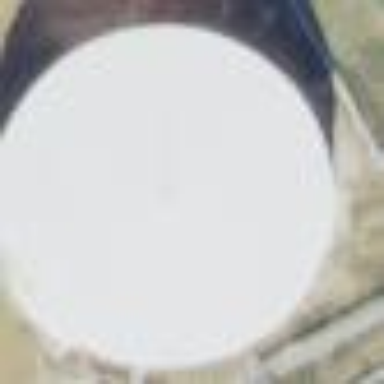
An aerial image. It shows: Storage tank that is man-made.